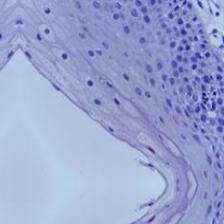
Diagnosis: Normal